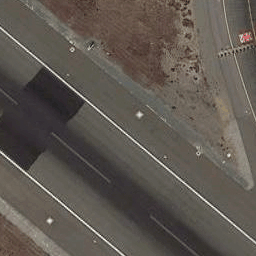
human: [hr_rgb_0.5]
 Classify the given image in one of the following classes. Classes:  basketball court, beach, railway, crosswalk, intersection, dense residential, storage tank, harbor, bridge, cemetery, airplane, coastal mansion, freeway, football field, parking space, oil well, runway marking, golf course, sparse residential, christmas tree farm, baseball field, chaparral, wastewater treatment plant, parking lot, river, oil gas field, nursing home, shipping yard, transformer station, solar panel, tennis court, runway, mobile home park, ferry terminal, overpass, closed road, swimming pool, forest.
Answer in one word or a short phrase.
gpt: runway